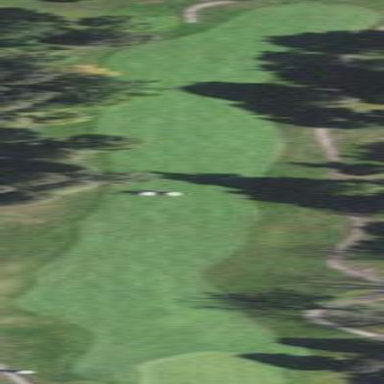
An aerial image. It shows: Golf fairway surrounded by grass.